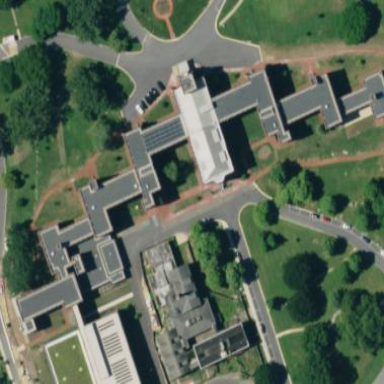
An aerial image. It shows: Historic hospital building.